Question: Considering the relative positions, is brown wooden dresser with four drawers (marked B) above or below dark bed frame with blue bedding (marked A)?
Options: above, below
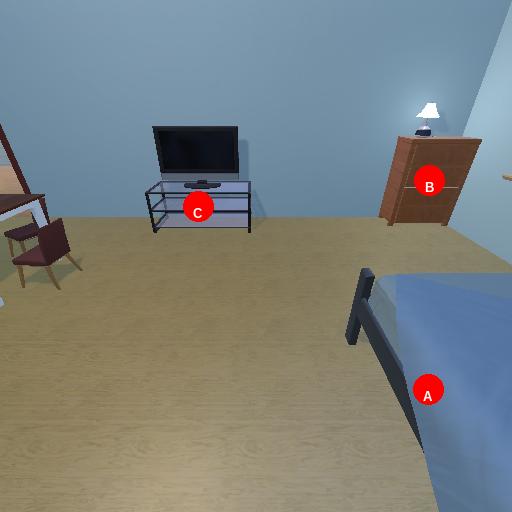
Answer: above